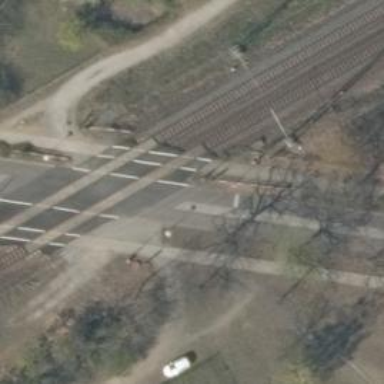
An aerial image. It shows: Level crossing along the railway.